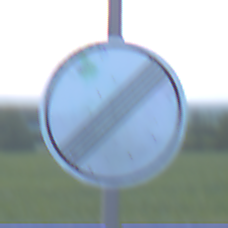
Verkehrszeichen: EndeSaemtlicherBegrenzungen
Umgebung: Outdoor, Nature
Tageszeit: SunriseSunset
Wetter: PartlyCloudy
Licht: Natural
Jahreszeit: NotSpecified
Kontrast: MediumContrast